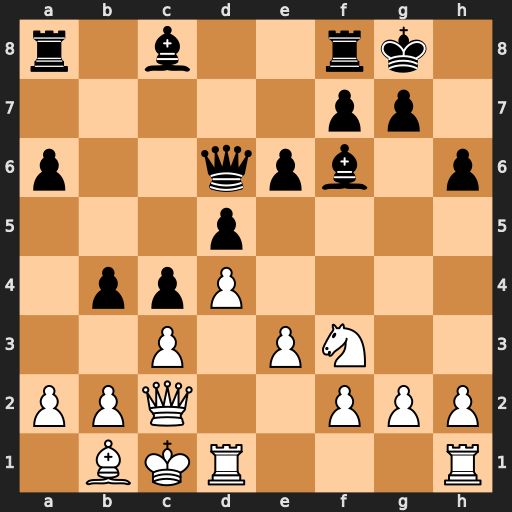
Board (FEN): r1b2rk1/5pp1/p2qpb1p/3p4/1ppP4/2P1PN2/PPQ2PPP/1BKR3R
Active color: w
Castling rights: -
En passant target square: -
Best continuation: Qh7#